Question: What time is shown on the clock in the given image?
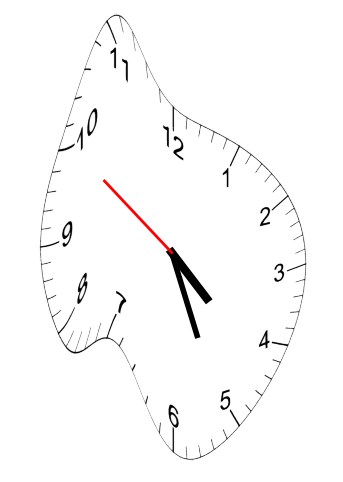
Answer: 04:25:50